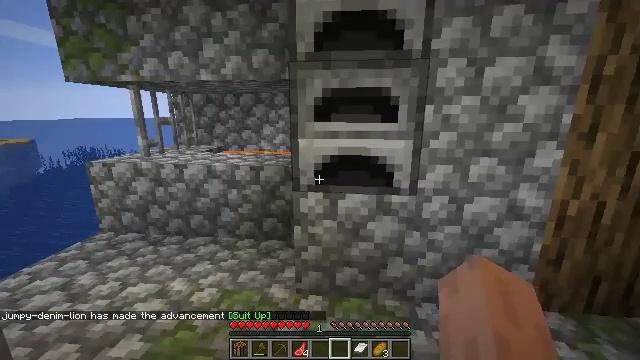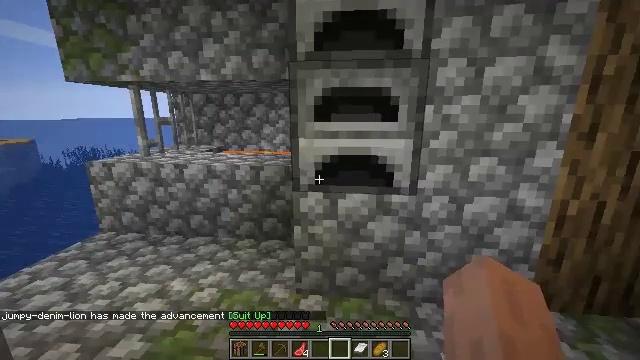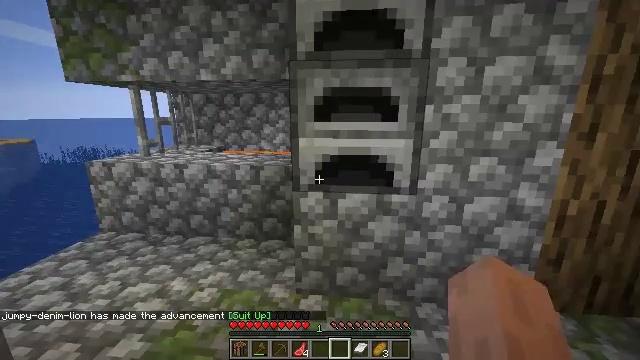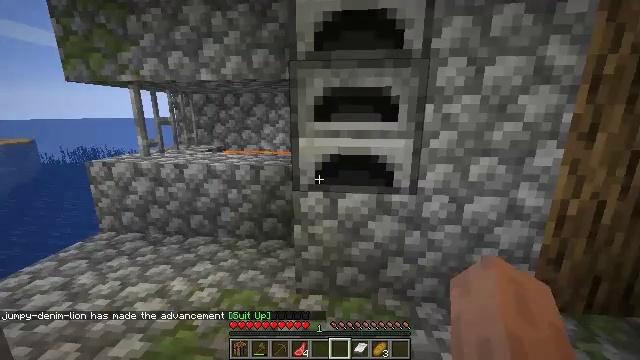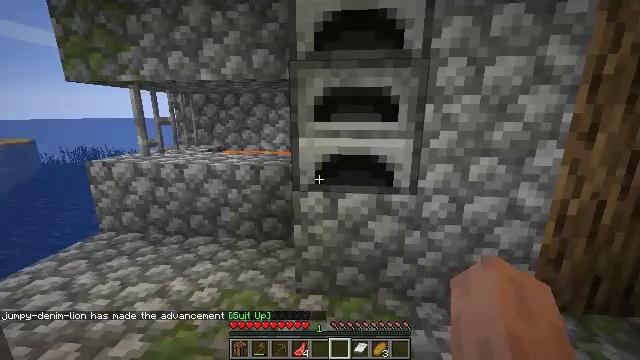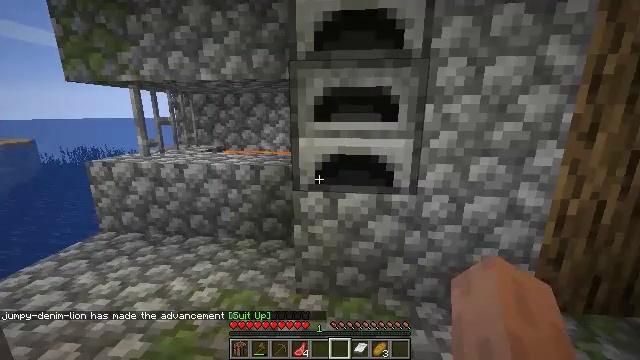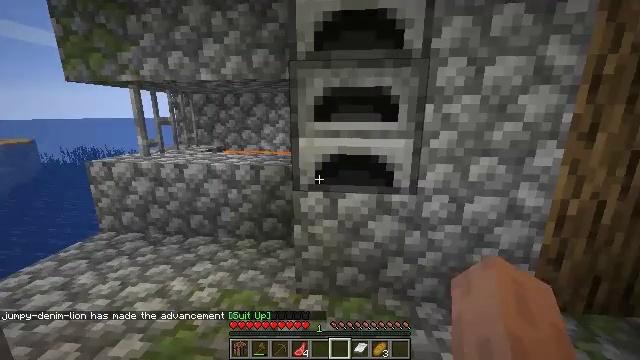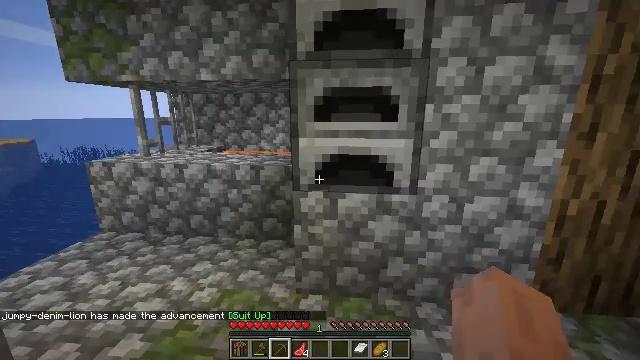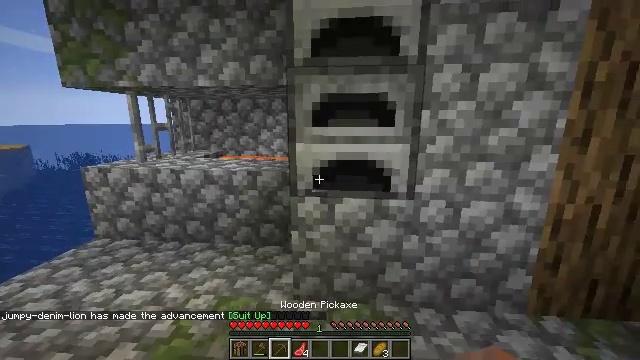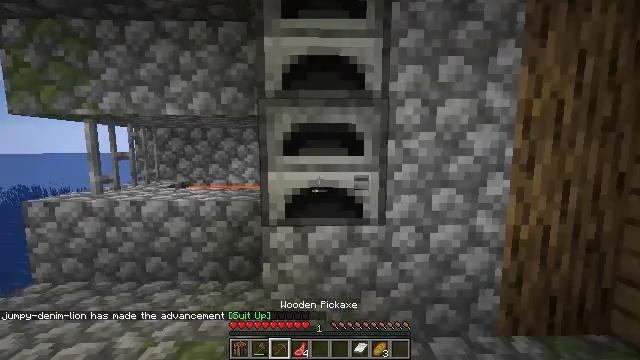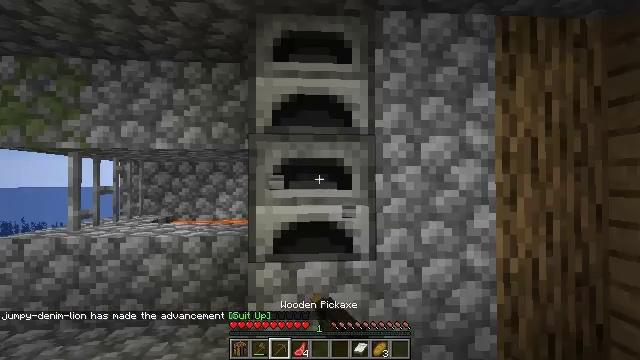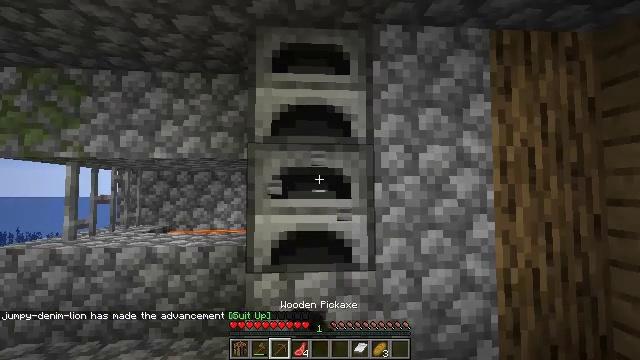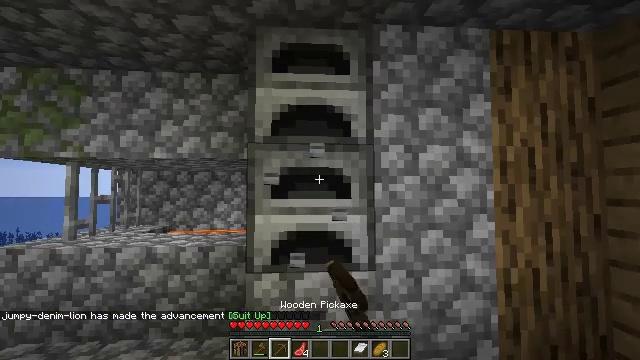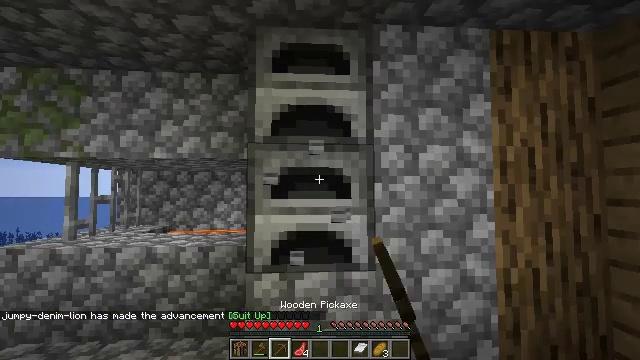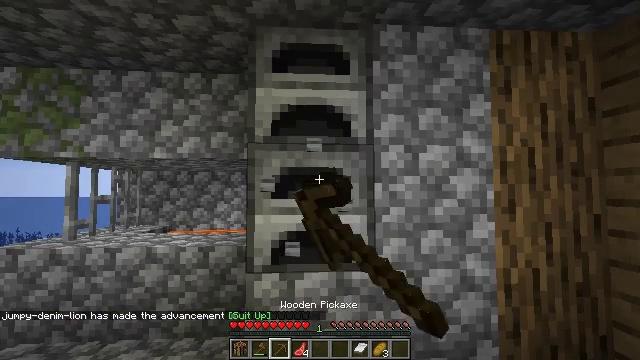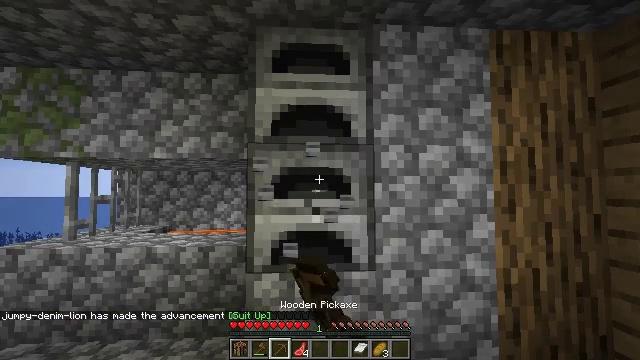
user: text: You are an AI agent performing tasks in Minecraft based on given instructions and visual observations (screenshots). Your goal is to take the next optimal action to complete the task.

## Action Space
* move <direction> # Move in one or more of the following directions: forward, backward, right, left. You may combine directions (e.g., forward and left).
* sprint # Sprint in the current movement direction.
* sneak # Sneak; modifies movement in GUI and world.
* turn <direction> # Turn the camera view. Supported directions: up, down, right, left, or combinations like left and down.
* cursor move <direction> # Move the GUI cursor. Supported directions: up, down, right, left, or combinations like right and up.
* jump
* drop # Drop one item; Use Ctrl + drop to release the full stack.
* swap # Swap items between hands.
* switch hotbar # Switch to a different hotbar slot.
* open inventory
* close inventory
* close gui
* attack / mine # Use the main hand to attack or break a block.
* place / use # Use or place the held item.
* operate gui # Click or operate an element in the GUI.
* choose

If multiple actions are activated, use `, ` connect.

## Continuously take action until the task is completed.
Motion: motion action
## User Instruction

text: Get the furnace back into your inventory.
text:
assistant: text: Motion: no_op
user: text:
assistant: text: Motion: no_op
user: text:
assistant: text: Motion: no_op
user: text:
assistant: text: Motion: no_op
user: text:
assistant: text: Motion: no_op
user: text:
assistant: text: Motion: no_op
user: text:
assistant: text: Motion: switch to hotbar 3
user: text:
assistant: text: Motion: turn up, switch to hotbar 3
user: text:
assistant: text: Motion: turn right and up, attack / mine, switch to hotbar 3
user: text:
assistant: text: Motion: turn right and up, attack / mine
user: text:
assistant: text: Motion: turn up, attack / mine
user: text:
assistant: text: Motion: attack / mine
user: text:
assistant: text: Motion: attack / mine
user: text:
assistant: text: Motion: attack / mine
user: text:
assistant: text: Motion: attack / mine
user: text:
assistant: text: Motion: attack / mine
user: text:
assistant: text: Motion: attack / mine
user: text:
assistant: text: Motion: attack / mine
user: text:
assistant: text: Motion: attack / mine
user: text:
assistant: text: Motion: attack / mine
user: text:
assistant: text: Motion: attack / mine
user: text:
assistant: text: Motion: attack / mine
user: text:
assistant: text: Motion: no_op
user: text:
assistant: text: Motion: attack / mine
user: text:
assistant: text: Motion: attack / mine
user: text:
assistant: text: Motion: attack / mine
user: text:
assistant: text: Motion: no_op
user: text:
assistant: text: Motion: no_op
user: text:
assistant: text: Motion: no_op
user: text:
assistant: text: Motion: no_op